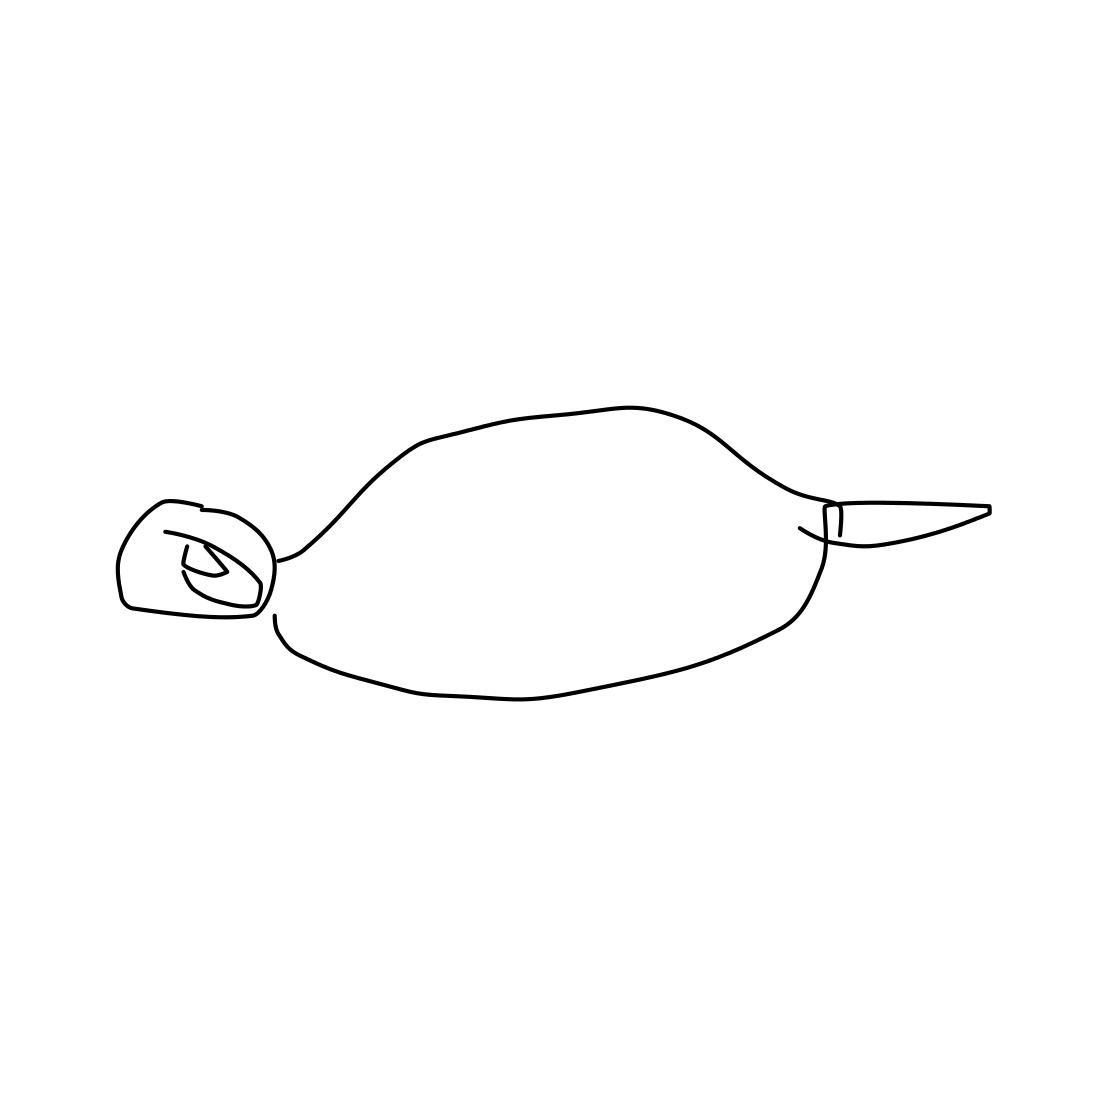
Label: mouse (animal)